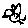
Label: bird